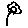
Label: flower